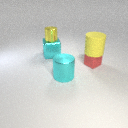
small yellow metal cylinder above large cyan metal cube